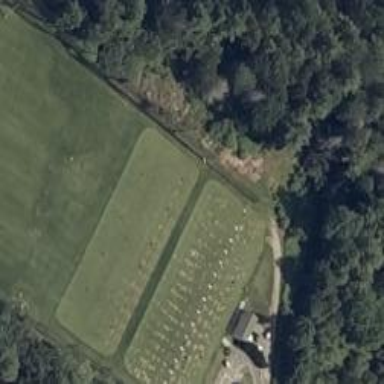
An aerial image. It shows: Golf tee on grassy land.